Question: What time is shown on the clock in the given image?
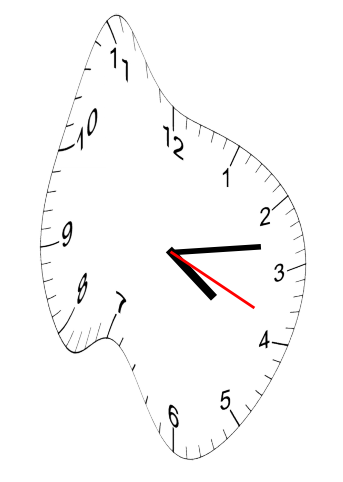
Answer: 04:13:19